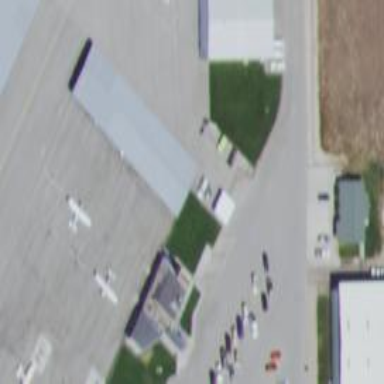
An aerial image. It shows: Hangar building at the airport.